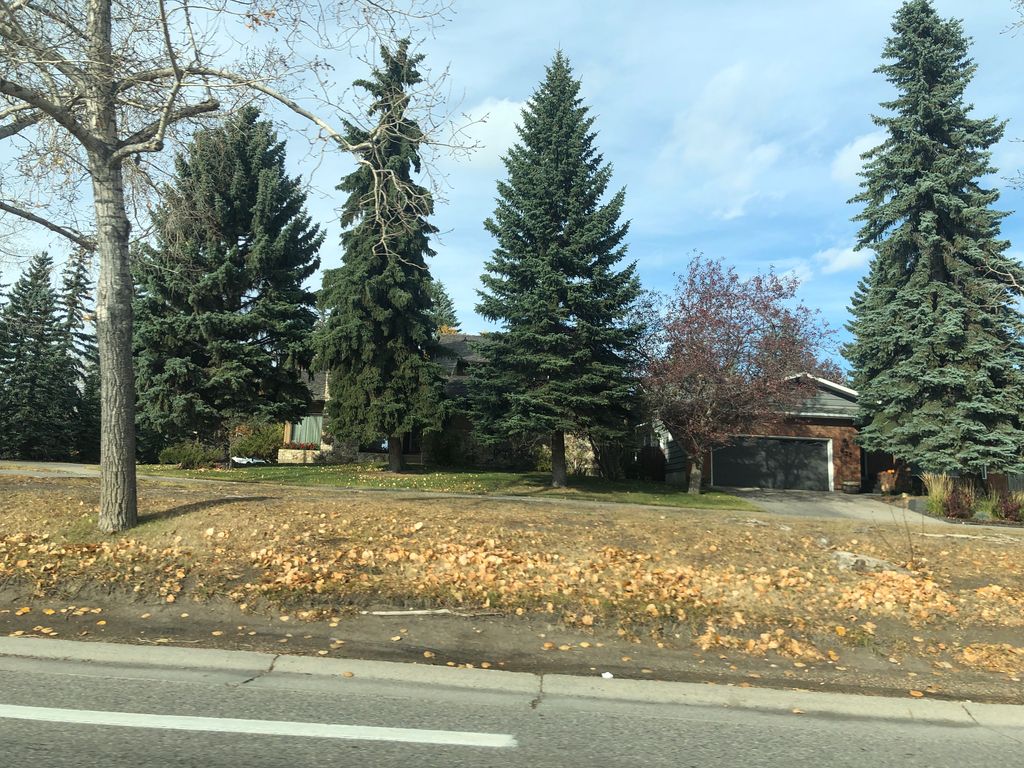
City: calgary